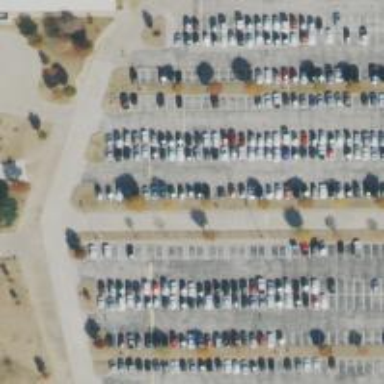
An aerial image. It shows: Parking space is available.